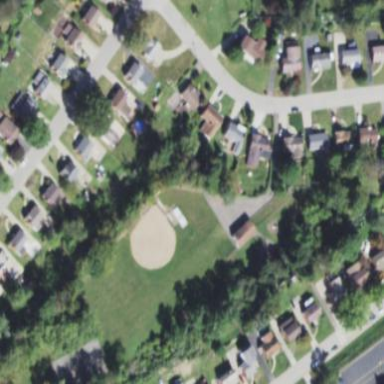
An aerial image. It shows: Baseball pitch for leisure and sports activities.